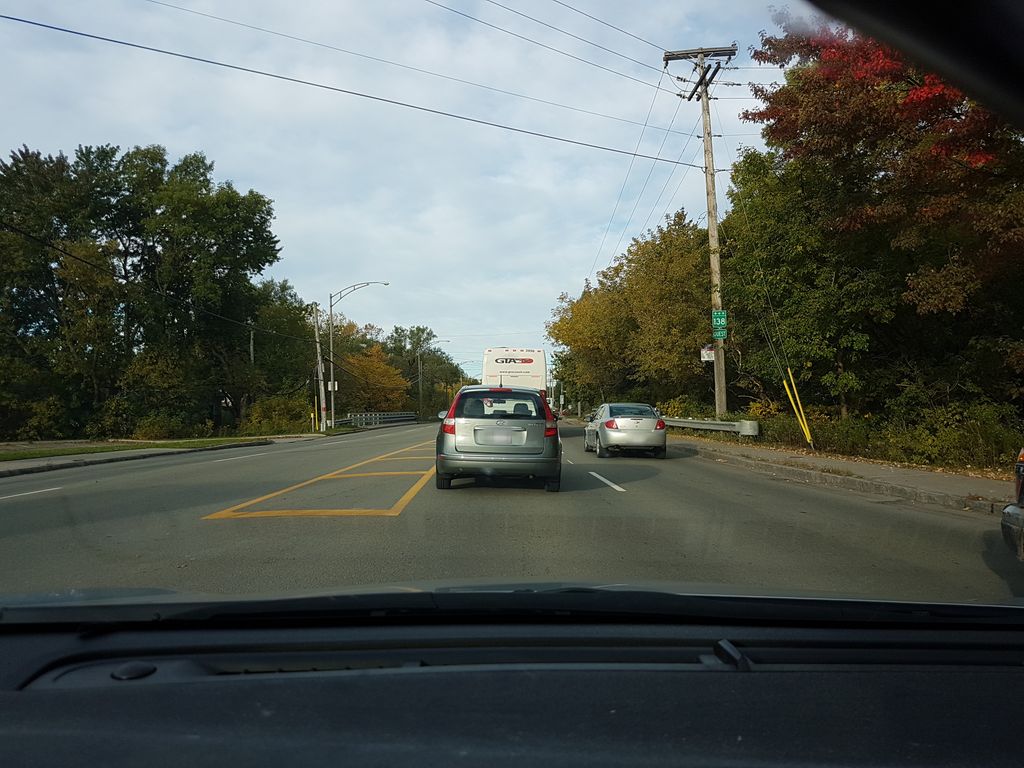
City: quebec_city